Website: bh-photo
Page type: customer-info-address
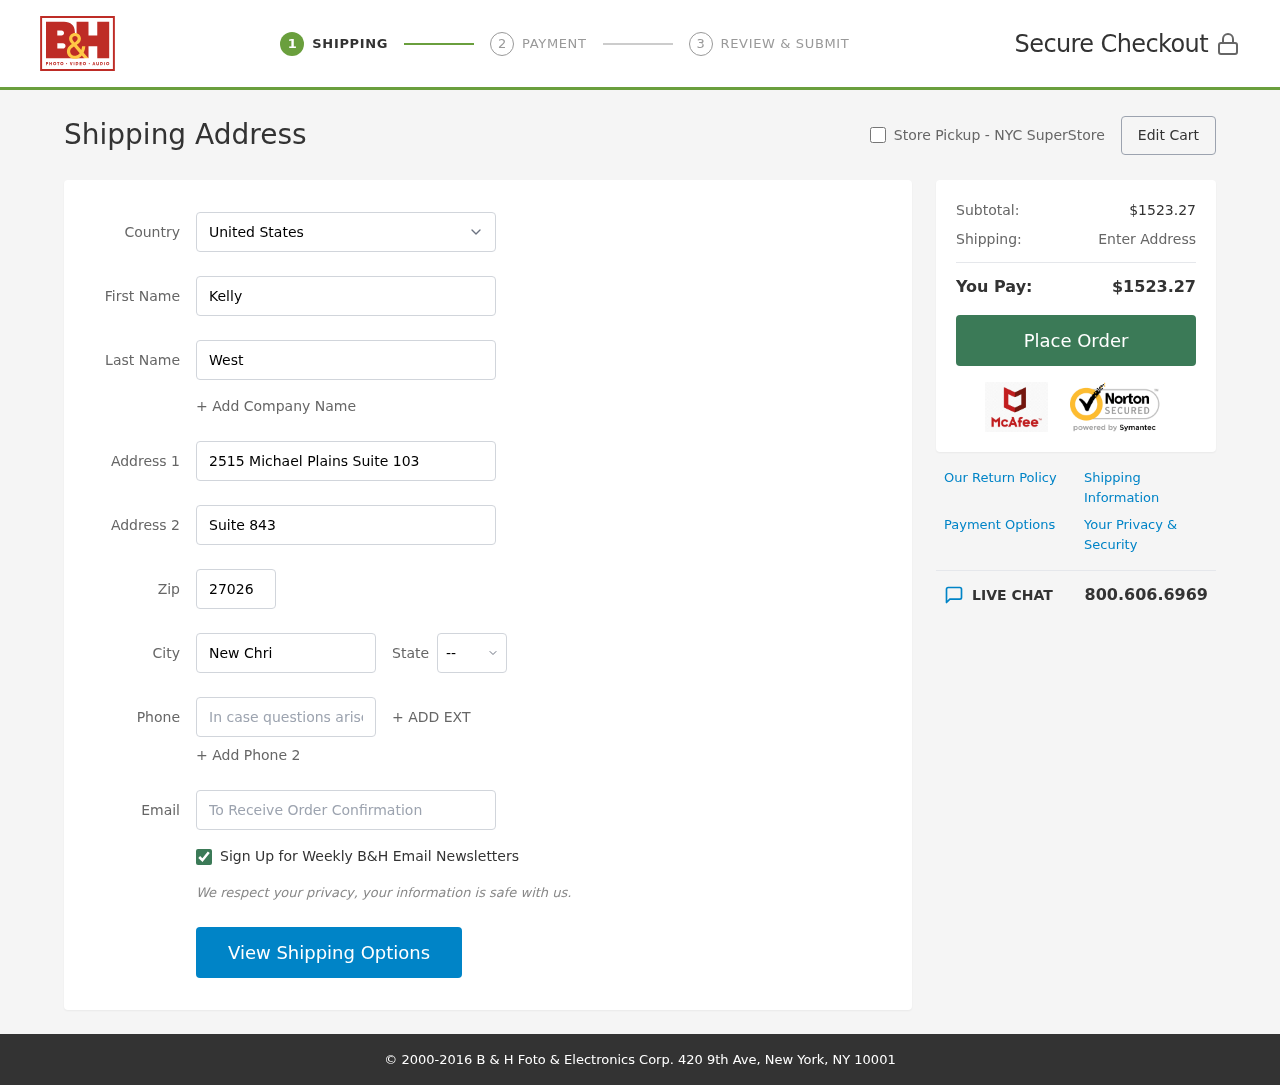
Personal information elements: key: PII_CITY
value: New Christophertown
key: PII_COUNTRY
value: United States
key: PII_EMAIL
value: kellywest@hotmail.com
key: PII_FIRSTNAME
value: Kelly
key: PII_LASTNAME
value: West
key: PII_PHONE
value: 3204461962
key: PII_POSTCODE
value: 27026
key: PII_STATE_ABBR
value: AS
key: PII_STREET
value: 2515 Michael Plains Suite 103
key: PII_STREET2
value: Suite 843
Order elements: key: ORDER_SUBTOTAL
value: $1523.27
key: ORDER_TOTAL
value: $1523.27